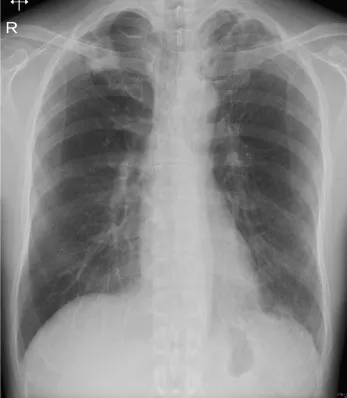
(A) At the time of second surgery, no pulmonary lesion was detected on radiography.
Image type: radiology (x_ray)